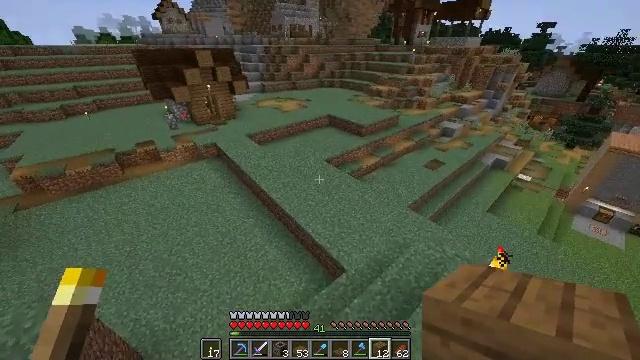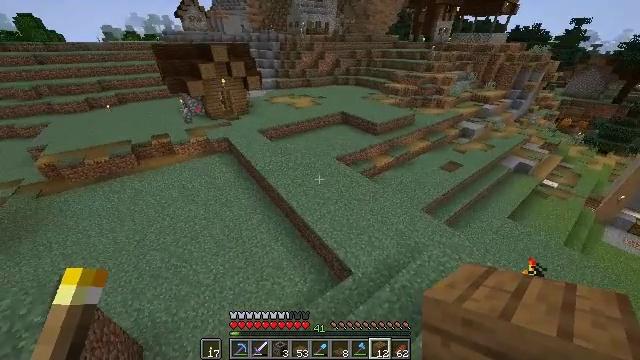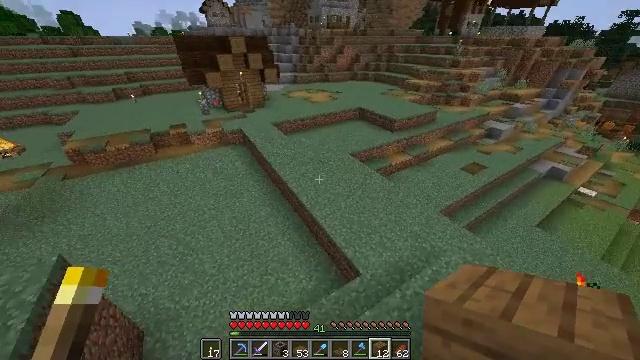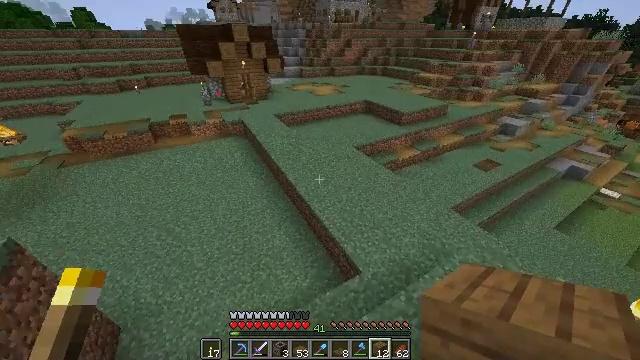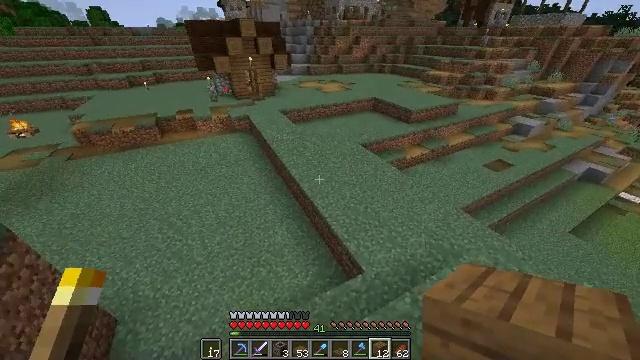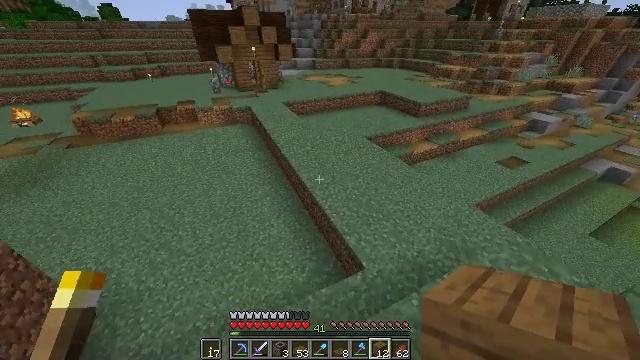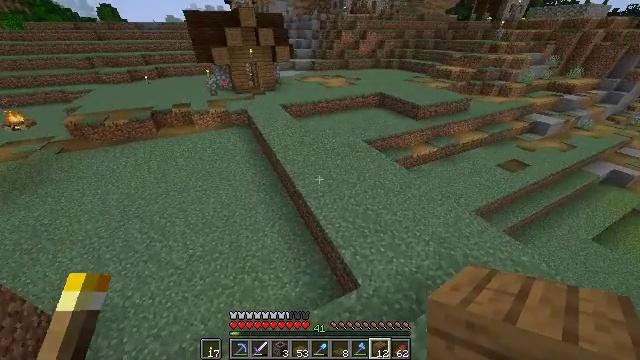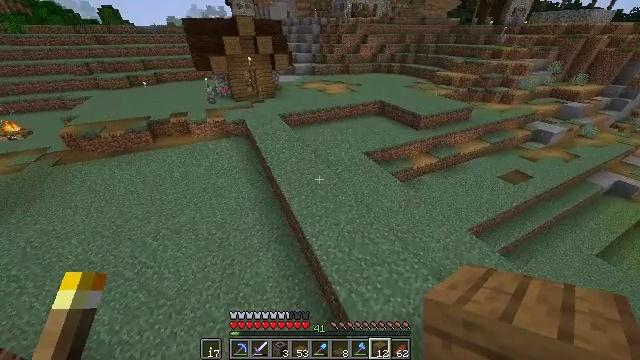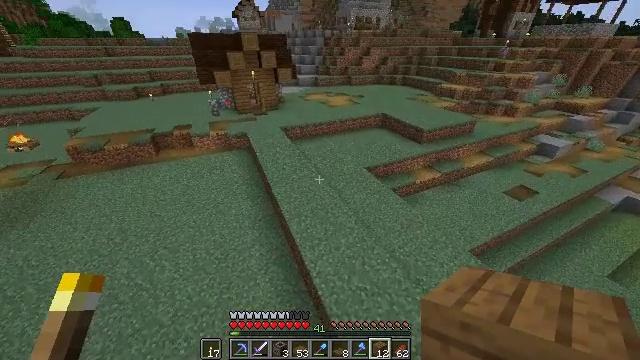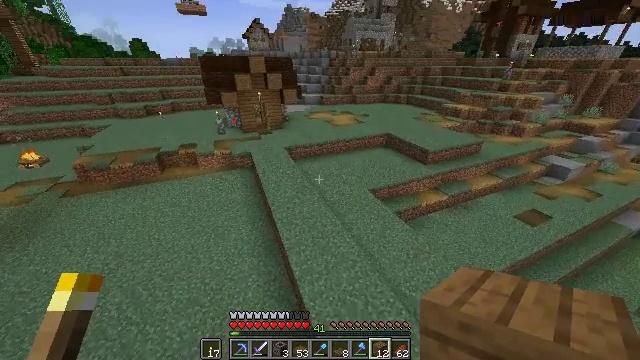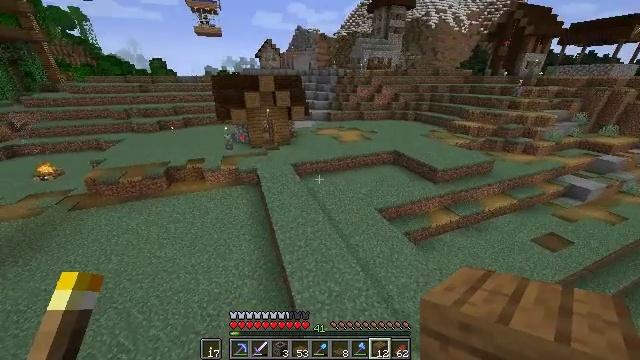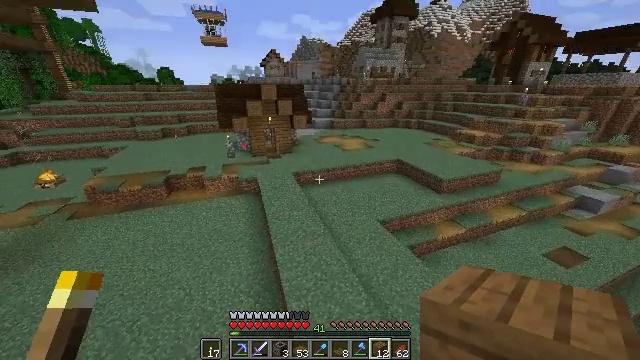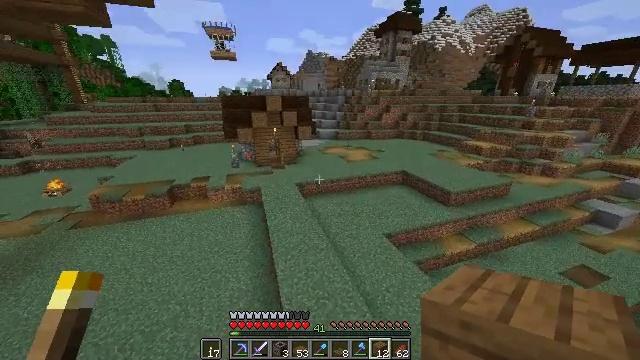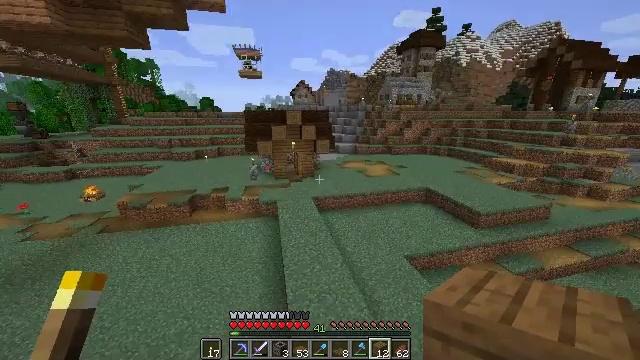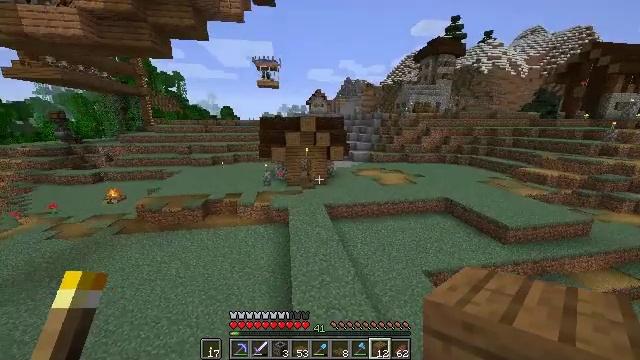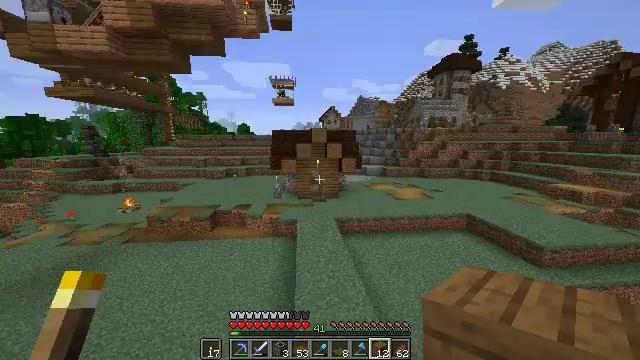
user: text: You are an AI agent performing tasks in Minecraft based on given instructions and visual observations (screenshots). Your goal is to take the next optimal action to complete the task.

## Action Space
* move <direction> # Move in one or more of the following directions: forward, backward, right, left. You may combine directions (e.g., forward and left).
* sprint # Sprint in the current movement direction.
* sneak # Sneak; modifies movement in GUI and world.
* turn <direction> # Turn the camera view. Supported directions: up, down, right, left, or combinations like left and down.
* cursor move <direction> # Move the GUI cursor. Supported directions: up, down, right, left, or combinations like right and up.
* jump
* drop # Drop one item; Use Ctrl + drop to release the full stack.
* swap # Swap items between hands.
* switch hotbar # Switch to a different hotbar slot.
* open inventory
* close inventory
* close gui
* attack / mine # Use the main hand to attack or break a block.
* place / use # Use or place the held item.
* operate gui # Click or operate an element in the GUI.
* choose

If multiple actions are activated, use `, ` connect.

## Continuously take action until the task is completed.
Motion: motion action
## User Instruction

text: Make a rabbit stew using the crafting table.
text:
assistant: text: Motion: move forward and move right, sprint, turn left, jump
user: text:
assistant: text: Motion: move forward and move right, sprint, turn left, jump
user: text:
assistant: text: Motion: move forward and move right, sprint, turn left, jump
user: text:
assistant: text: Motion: move forward, turn left, jump
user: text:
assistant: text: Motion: move forward, turn left, jump
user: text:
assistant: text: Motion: move forward, jump
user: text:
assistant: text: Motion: move forward, sprint, jump
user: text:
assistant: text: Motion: move forward, sprint, turn up, jump
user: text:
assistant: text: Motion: move forward, sprint, turn left and up, jump
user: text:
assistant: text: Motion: move forward, sprint, turn left and up, jump
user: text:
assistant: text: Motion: move forward, turn up, jump
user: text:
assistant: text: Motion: move forward, turn left and up, jump
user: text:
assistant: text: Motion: move forward, turn left and up, jump
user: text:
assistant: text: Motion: move forward, turn left and up, jump
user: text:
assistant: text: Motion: move forward, sprint, turn left and up, jump
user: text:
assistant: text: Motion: move forward, sprint, turn left and up, jump
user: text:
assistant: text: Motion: move forward, sprint, turn left and up, jump
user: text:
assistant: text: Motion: move forward, sprint, jump
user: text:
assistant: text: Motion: move forward, jump
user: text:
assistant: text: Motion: move forward, jump
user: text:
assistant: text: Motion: move forward, sprint, jump
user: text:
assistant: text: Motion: move forward, sprint, jump
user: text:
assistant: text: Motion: move forward, sprint, turn left, jump
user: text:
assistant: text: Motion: move forward, sprint, turn left, jump
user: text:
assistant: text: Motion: move forward, jump
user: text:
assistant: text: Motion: move forward, jump
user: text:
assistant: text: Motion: move forward, sprint, jump
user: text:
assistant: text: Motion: move forward, sprint, jump
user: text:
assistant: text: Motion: move forward, sprint, jump
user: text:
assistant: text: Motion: move forward, sprint, jump